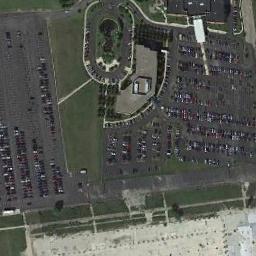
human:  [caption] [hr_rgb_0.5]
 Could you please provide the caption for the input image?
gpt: The parking lot is full of cars next to the grass .

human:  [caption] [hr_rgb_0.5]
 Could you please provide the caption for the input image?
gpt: Six rows of cars were parked in the parking lot .

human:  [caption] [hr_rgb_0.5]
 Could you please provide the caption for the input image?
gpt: There are many different colors and styles of cars in the parking lot .

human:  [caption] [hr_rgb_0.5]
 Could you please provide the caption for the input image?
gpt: Some parking lots have lots of cars arranged neatly in lines .

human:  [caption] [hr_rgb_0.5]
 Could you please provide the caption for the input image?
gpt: There are some green lawns beside the two parking lots .